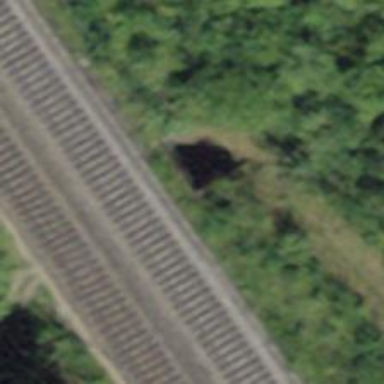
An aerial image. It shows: Tunnel path on the ground.